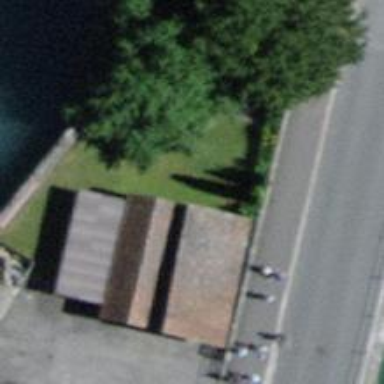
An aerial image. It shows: Shed building.